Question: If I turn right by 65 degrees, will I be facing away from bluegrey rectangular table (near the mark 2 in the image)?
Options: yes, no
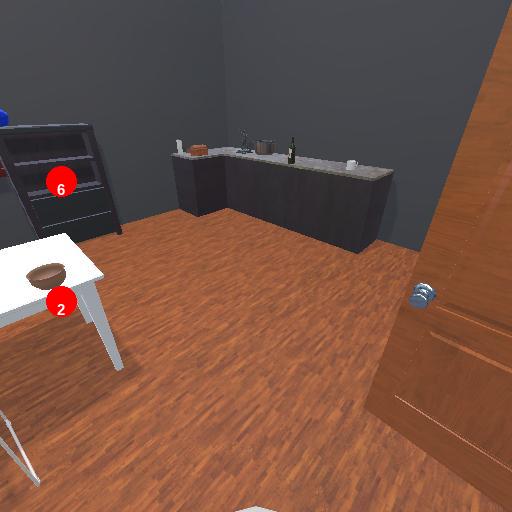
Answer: yes